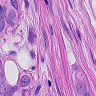
Metastatic tissue present: yes